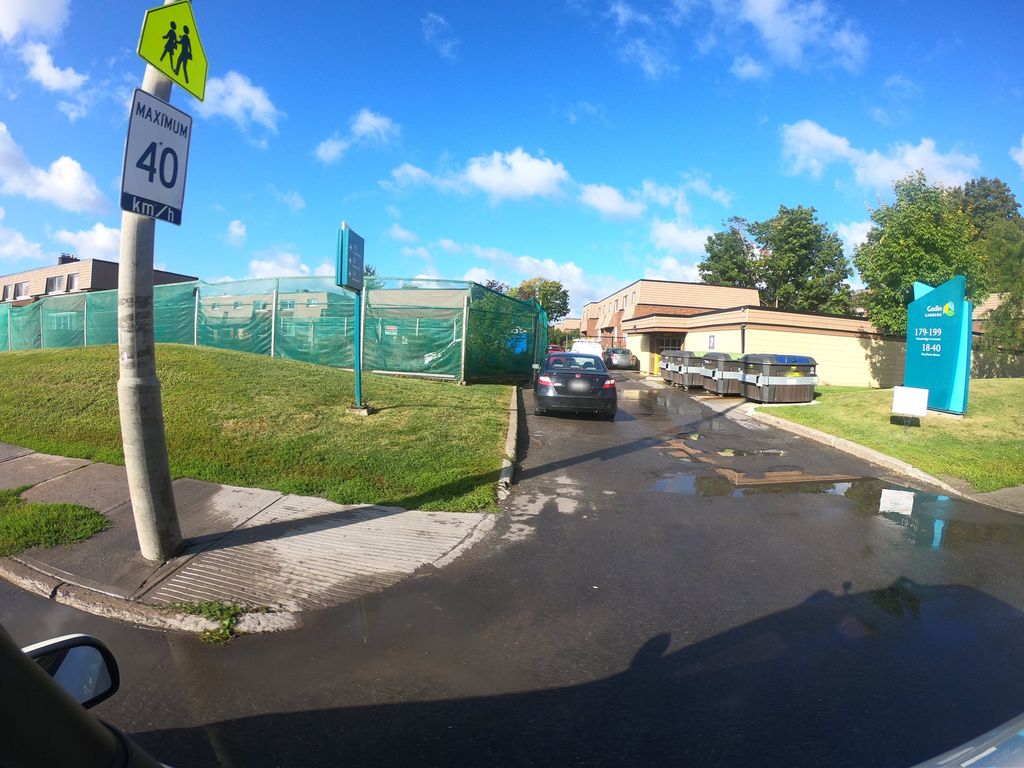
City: ottawa-gatineau